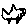
Label: fish